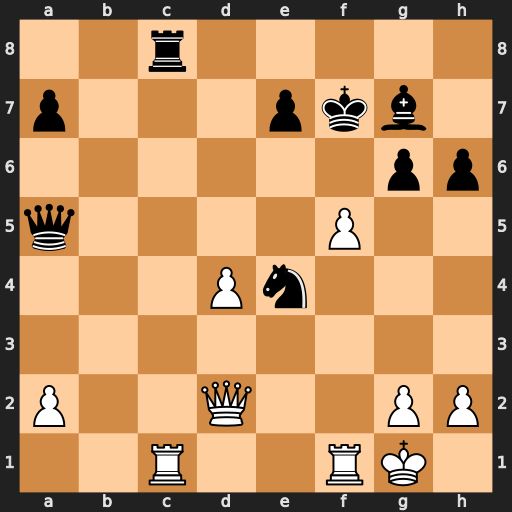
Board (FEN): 2r5/p3pkb1/6pp/q4P2/3Pn3/8/P2Q2PP/2R2RK1
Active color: w
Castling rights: -
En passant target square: -
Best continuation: fxg6+ Kxg6 Qd3 Qd5 Rxc8 Qxd4+ Qxd4 Bxd4+ Kh1